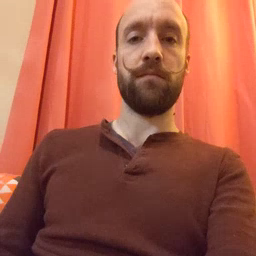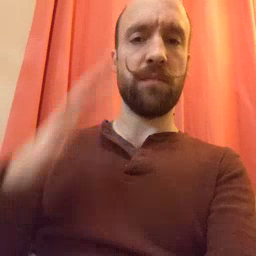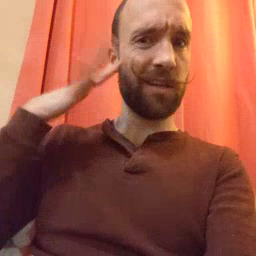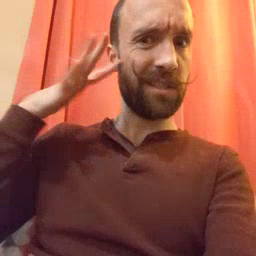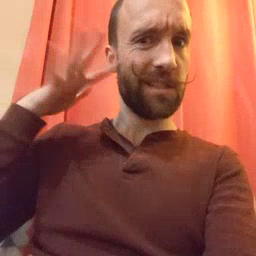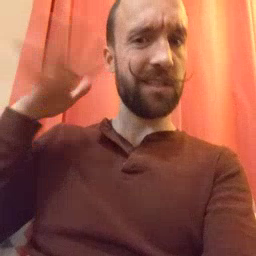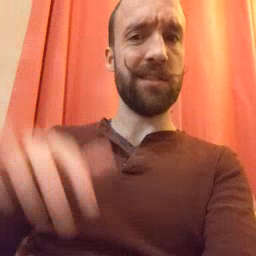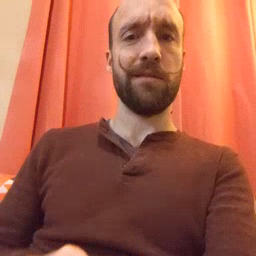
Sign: noisy